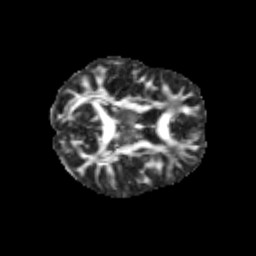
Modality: FA
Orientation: axial
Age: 9
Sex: female
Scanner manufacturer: siemens
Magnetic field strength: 3 T
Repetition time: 3.8 s
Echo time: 0.07 s